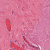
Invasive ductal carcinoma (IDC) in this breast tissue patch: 0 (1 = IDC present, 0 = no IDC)